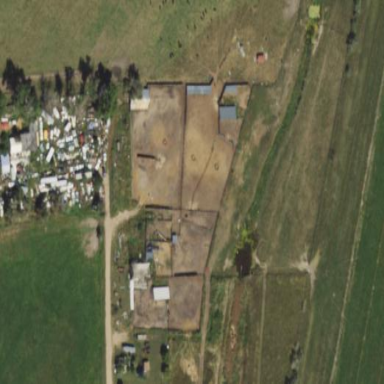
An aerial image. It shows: Farmyard area.